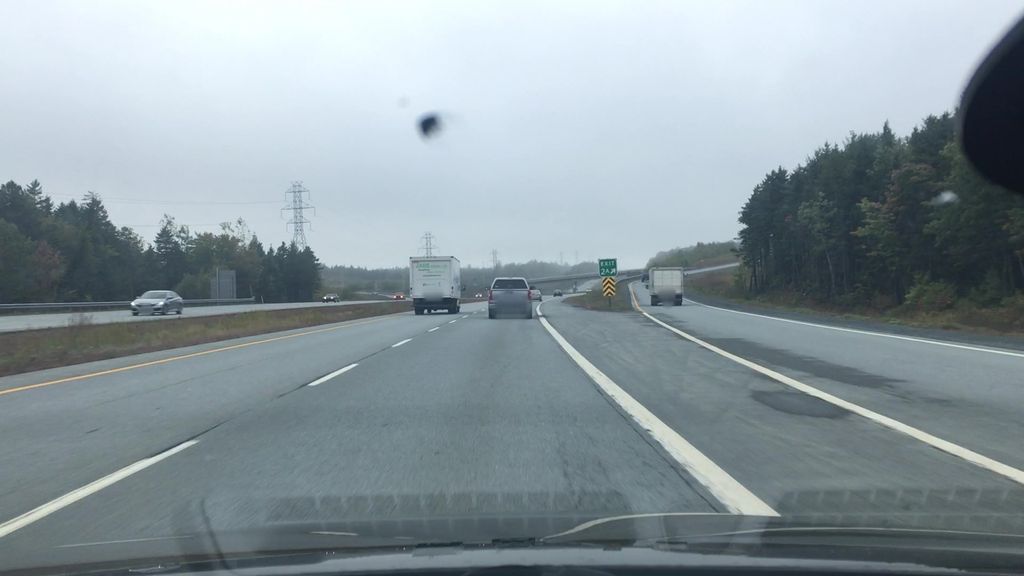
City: halifax